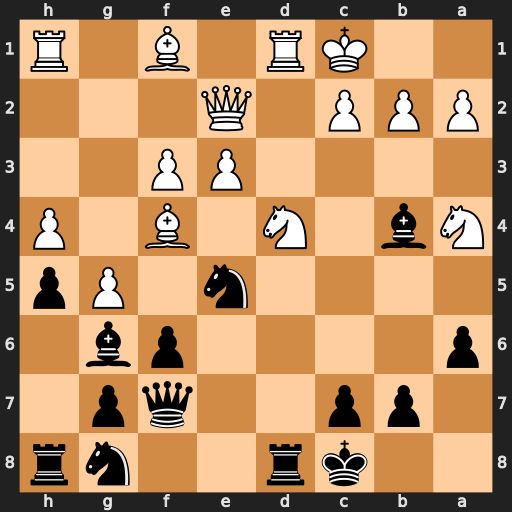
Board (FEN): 2kr2nr/1pp2qp1/p4pb1/4n1Pp/Nb1N1B1P/4PP2/PPP1Q3/2KR1B1R
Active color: b
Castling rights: -
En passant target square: -
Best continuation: Qxa2